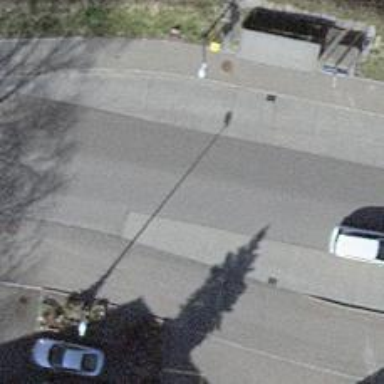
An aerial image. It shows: Public transport stop position.